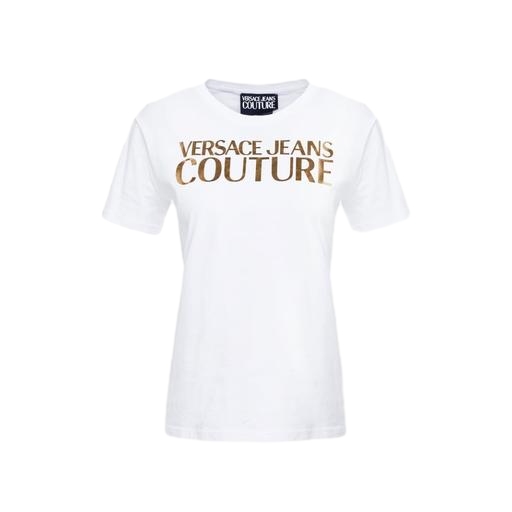
white couture print t-shirt, white logo-print t-shirt, white sequined logo graphic t-shirt, white background